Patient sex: M
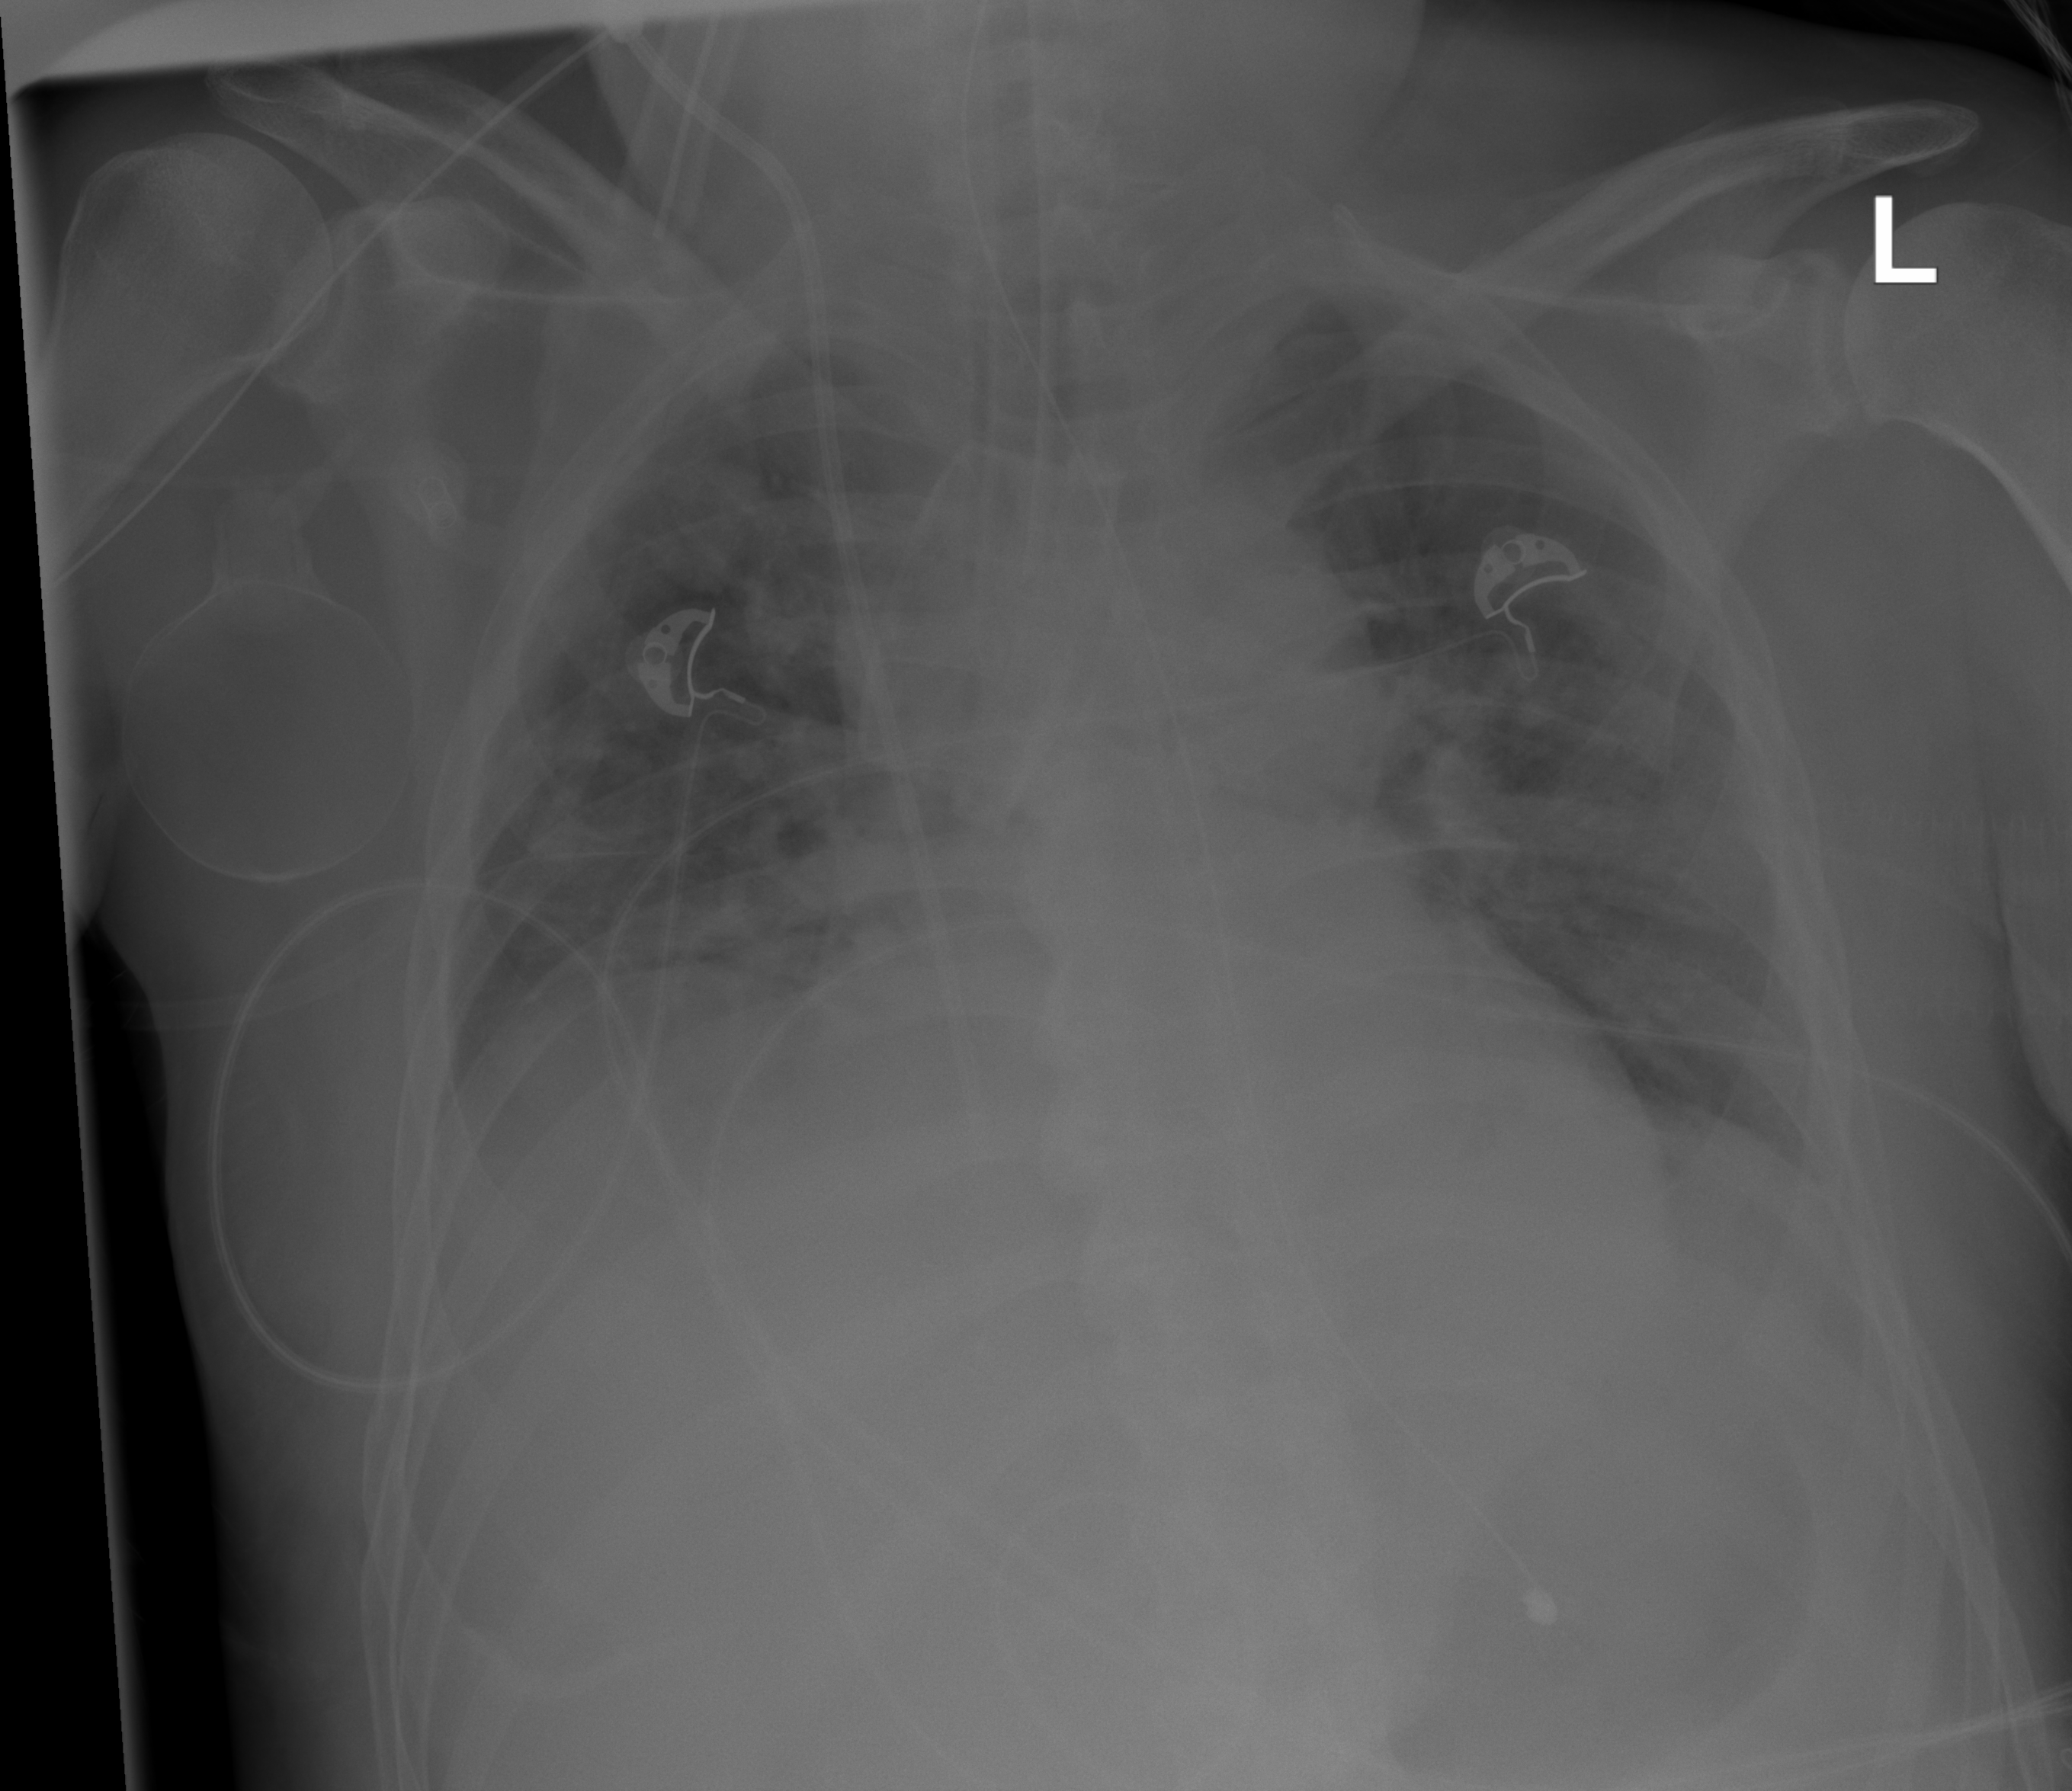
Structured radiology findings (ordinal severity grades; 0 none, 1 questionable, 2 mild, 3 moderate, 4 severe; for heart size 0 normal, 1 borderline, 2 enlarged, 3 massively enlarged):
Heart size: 0
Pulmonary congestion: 2
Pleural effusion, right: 1
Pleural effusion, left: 0
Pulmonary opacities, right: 2
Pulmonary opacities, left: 2
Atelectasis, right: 2
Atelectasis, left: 0